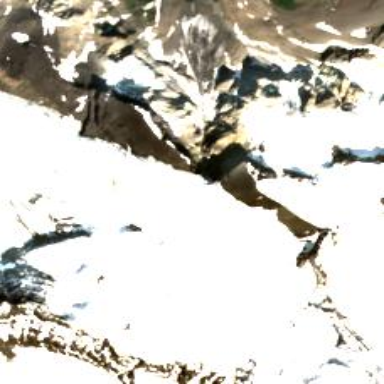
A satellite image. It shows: Majestic glacier in the distance.